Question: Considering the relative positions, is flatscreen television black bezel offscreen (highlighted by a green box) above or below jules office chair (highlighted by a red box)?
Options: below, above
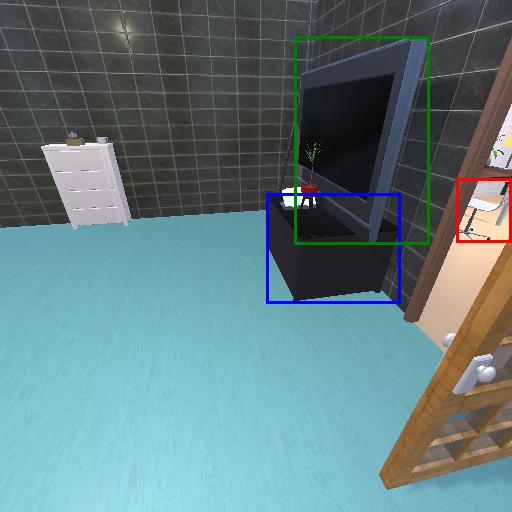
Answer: below